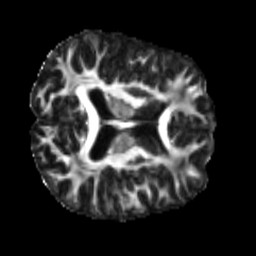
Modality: FA
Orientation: axial
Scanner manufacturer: siemens
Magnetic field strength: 3 T
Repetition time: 4 s
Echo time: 0.0594 s